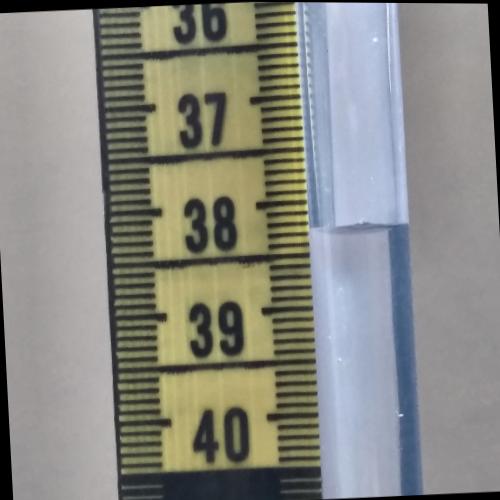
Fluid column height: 38.3 cm